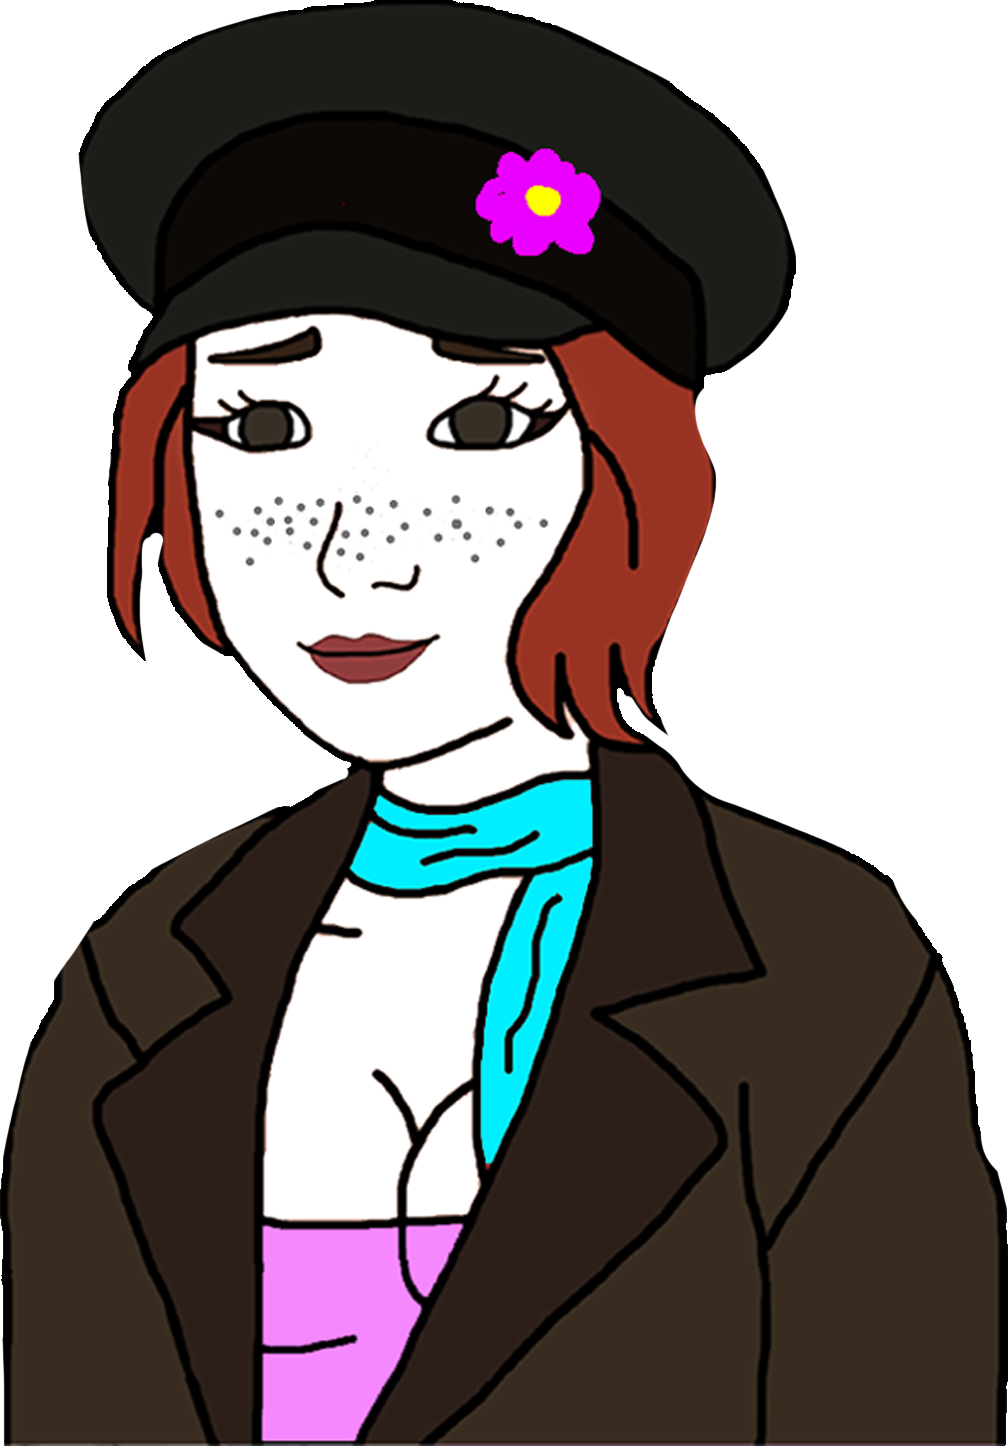
Label: 5_Doomer_Girl